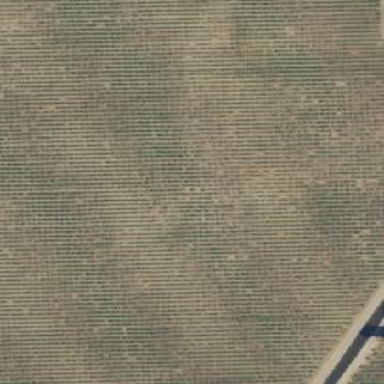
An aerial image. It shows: Vineyard growing grapes.